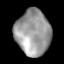
Tissue: lung
Cell type: T cells
Senescence score: 0.1699
Nuclear area (px): 1545
Mean DAPI intensity: 155.33